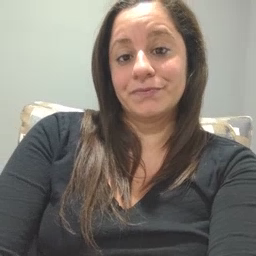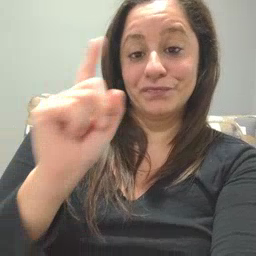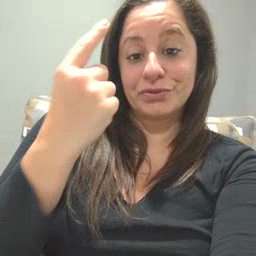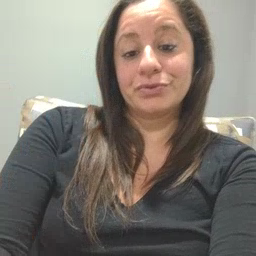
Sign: first